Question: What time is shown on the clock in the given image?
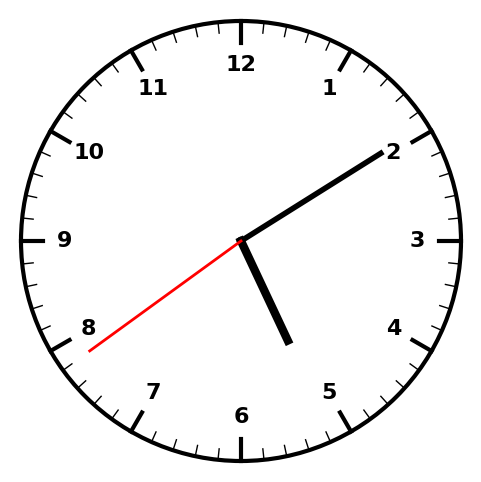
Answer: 05:09:39